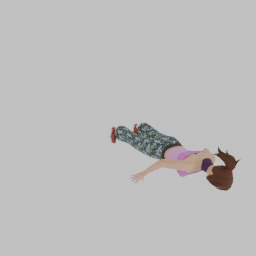
Label: people